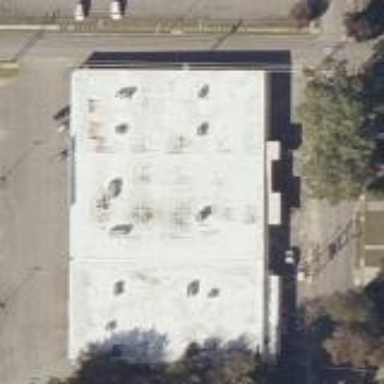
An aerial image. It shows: Building housing furniture shop.